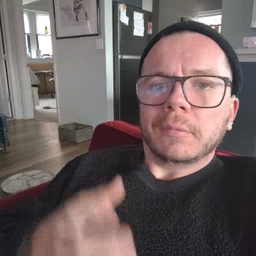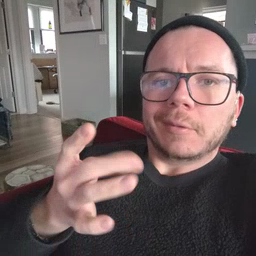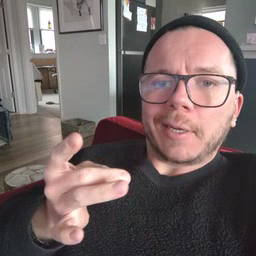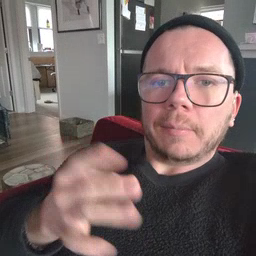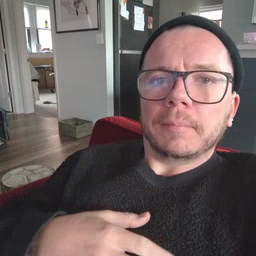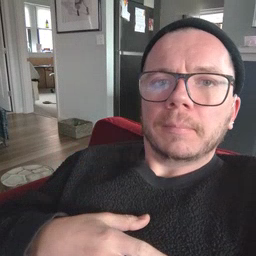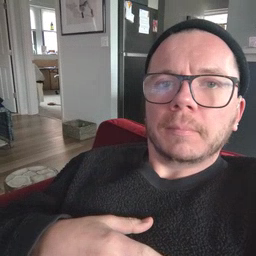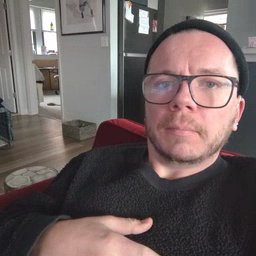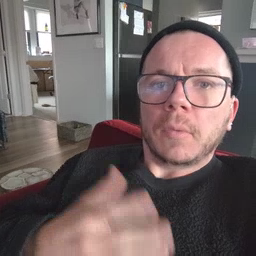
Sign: sticky